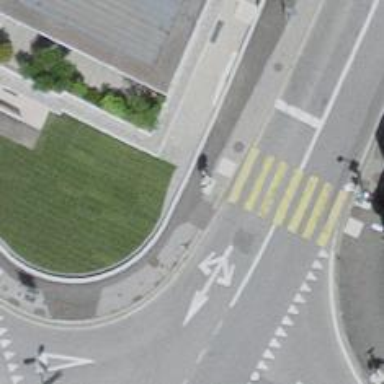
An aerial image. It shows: Kerb serving as barrier.